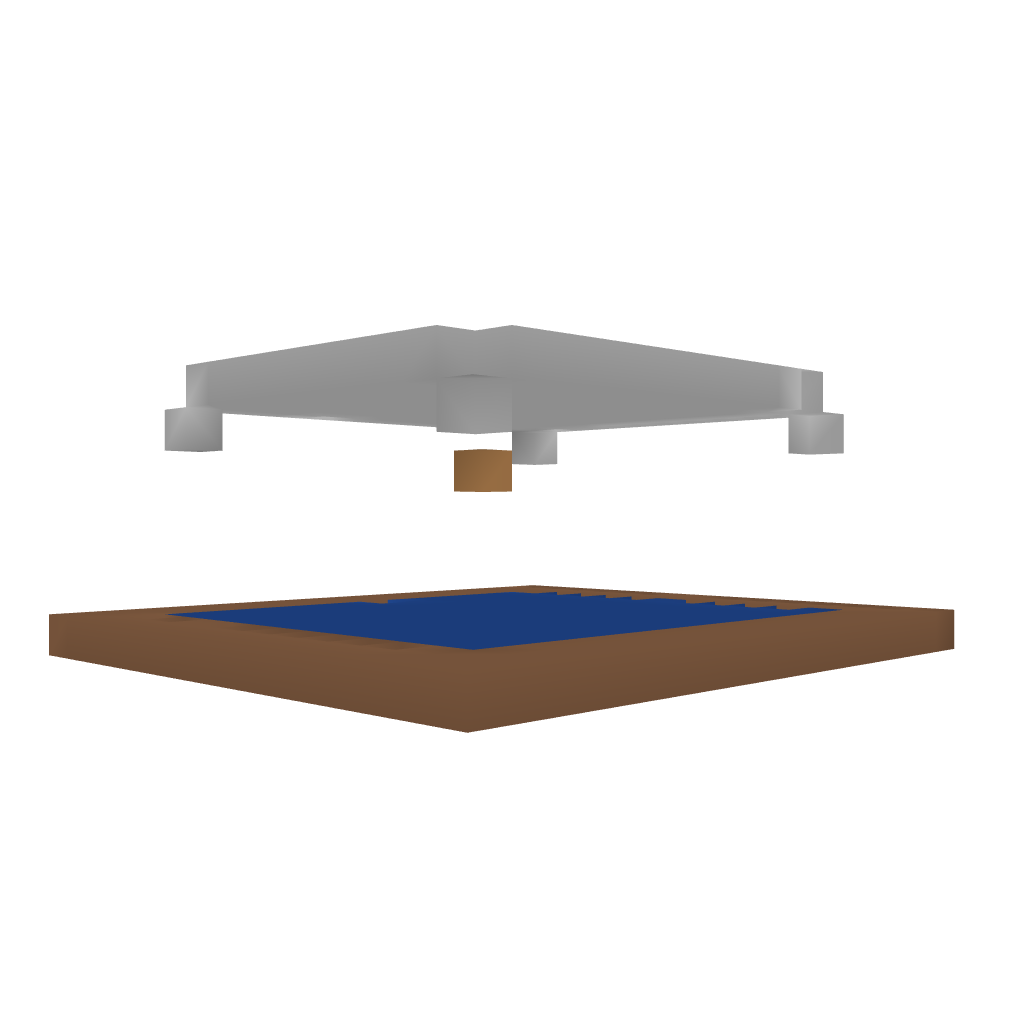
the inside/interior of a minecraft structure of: Little Water House